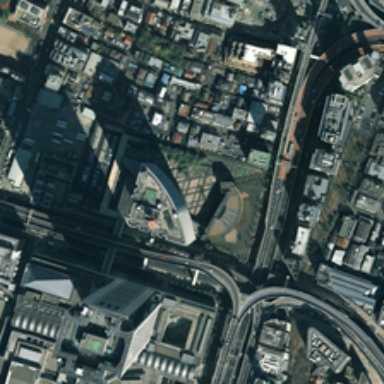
A dense residential area is tall buildings .